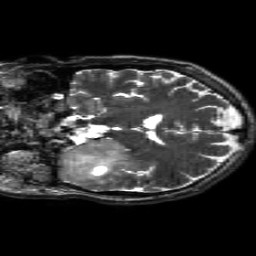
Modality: T2w
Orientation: coronal
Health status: ill
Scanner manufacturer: siemens
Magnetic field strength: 3 T
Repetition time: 7.29 s
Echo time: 0.095 s